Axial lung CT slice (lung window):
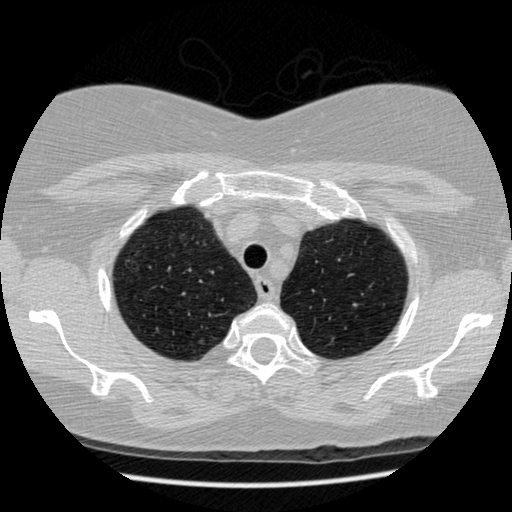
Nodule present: no